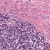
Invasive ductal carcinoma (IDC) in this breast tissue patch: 1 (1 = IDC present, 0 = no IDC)